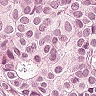
Metastatic tissue present: yes